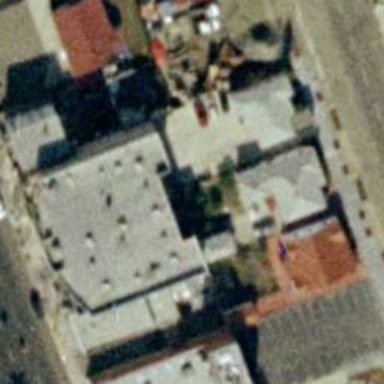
There are lots of buildings close to each other .